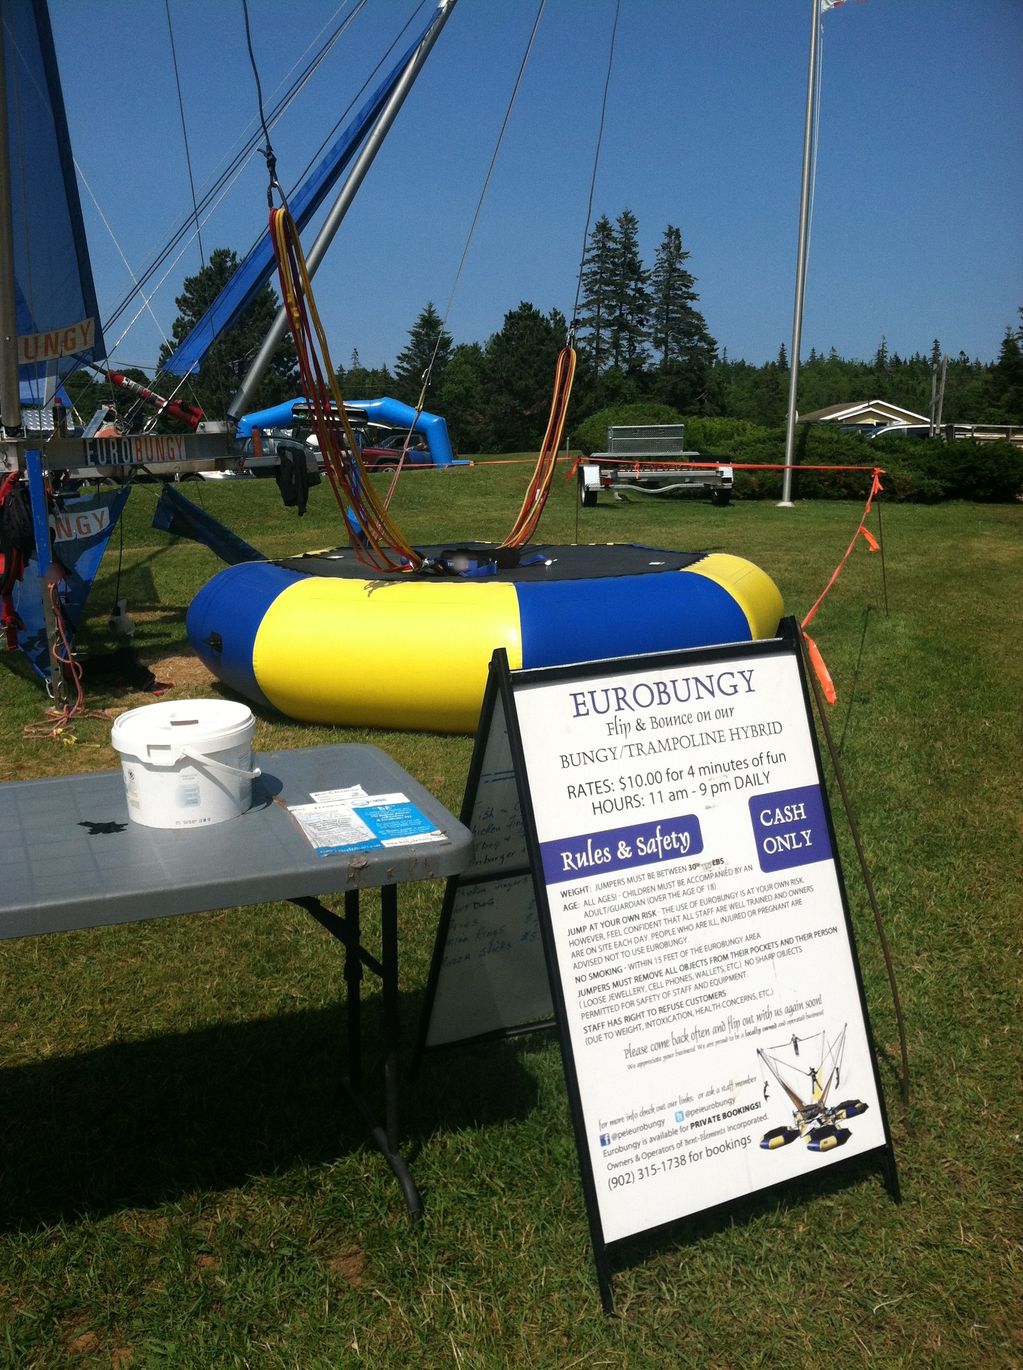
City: charlottetown